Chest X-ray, PA view. Patient: 14 years old, sex M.
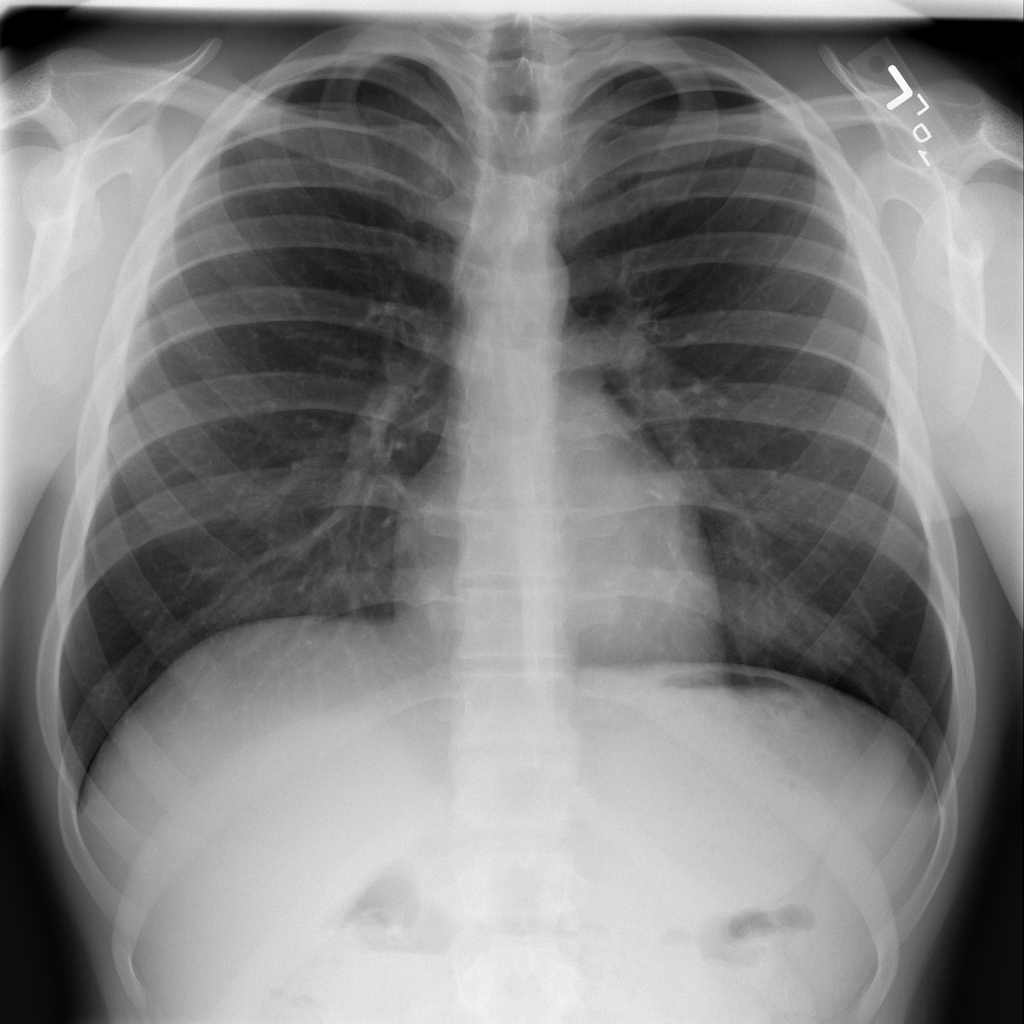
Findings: No Finding